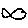
Label: fish